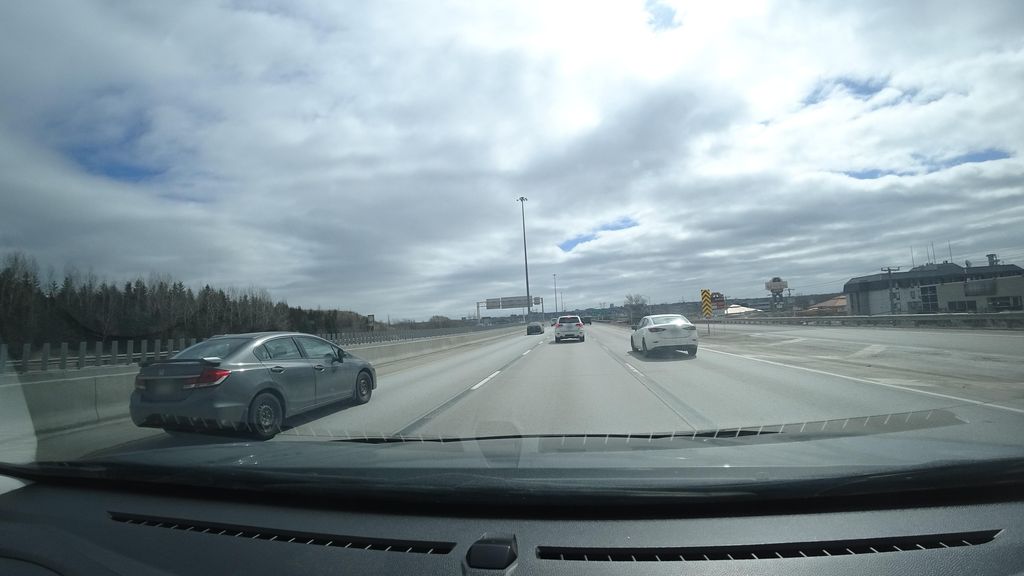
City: quebec_city